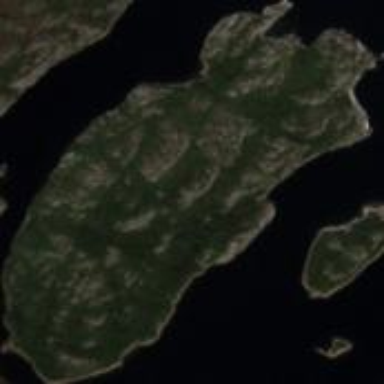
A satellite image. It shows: Island with natural coastline.